Question: I have recently installed Ubuntu 13.10 on my Lenovo intel core2 duo 32 bit laptop with 15'' screen. Some days back I downloaded 'eclipse-standard-kepler-SR1-linux-gtk.tar.gz' from the eclipse web site. But after starting eclipse I see the menu distorted.

You can refer the video here :
<URL>
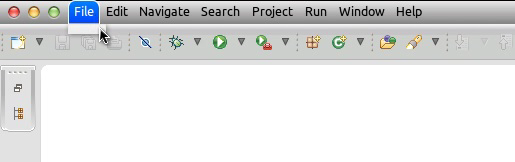
Answer: You can try the following command:
'UBUNTU_MENUPROXY= eclipse' (Where eclipse is the path to your eclipse)
For more details check out this <URL>